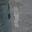
Label: 1